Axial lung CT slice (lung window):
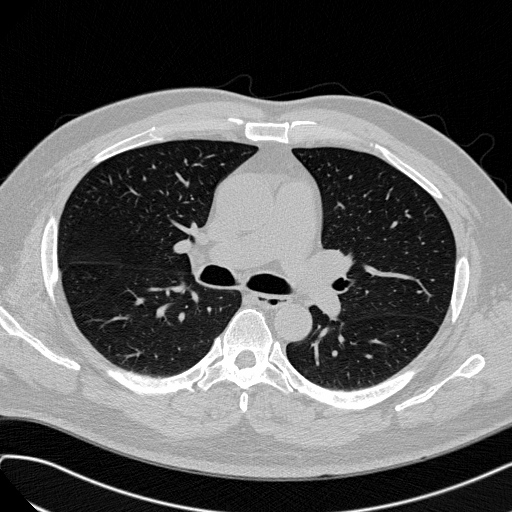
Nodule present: no